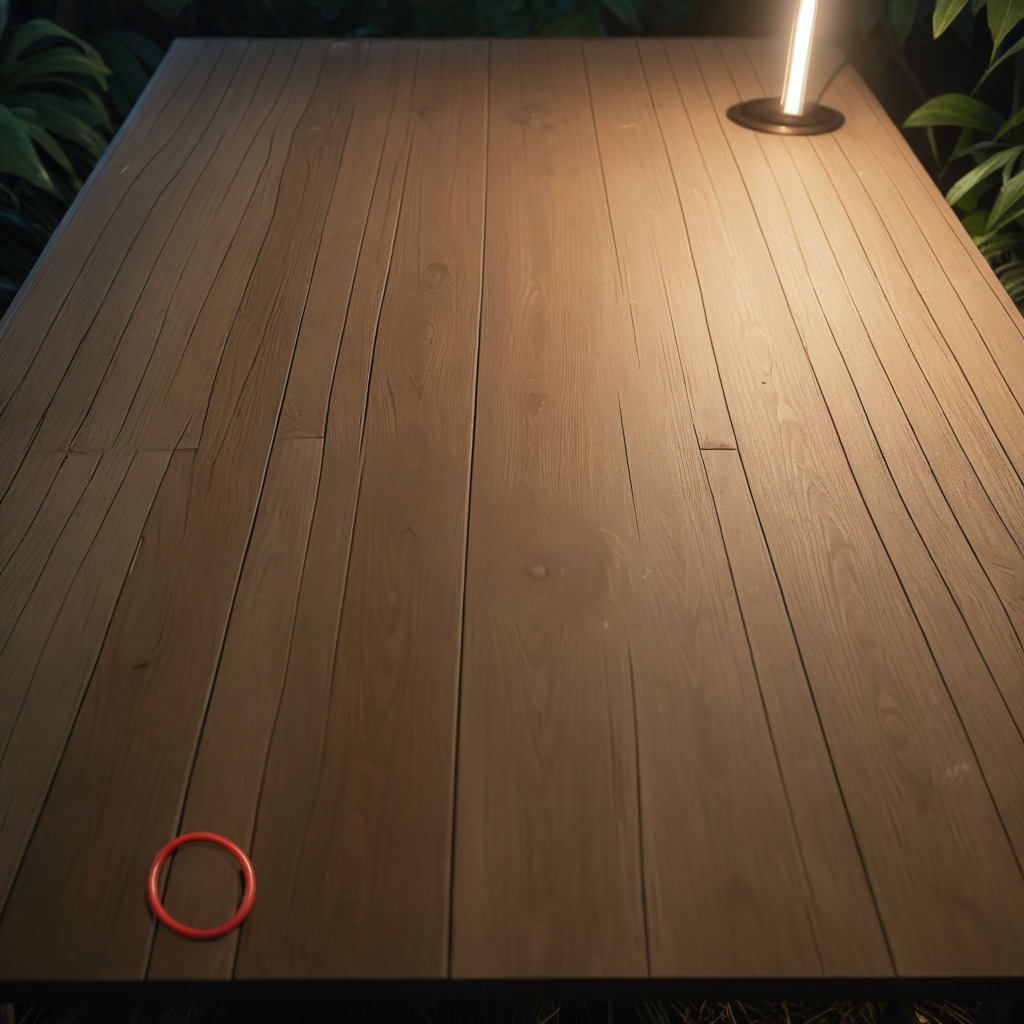
A rubber O-ring lying on a wooden table inside a jungle field workshop tent at night